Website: home-depot
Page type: billing-address
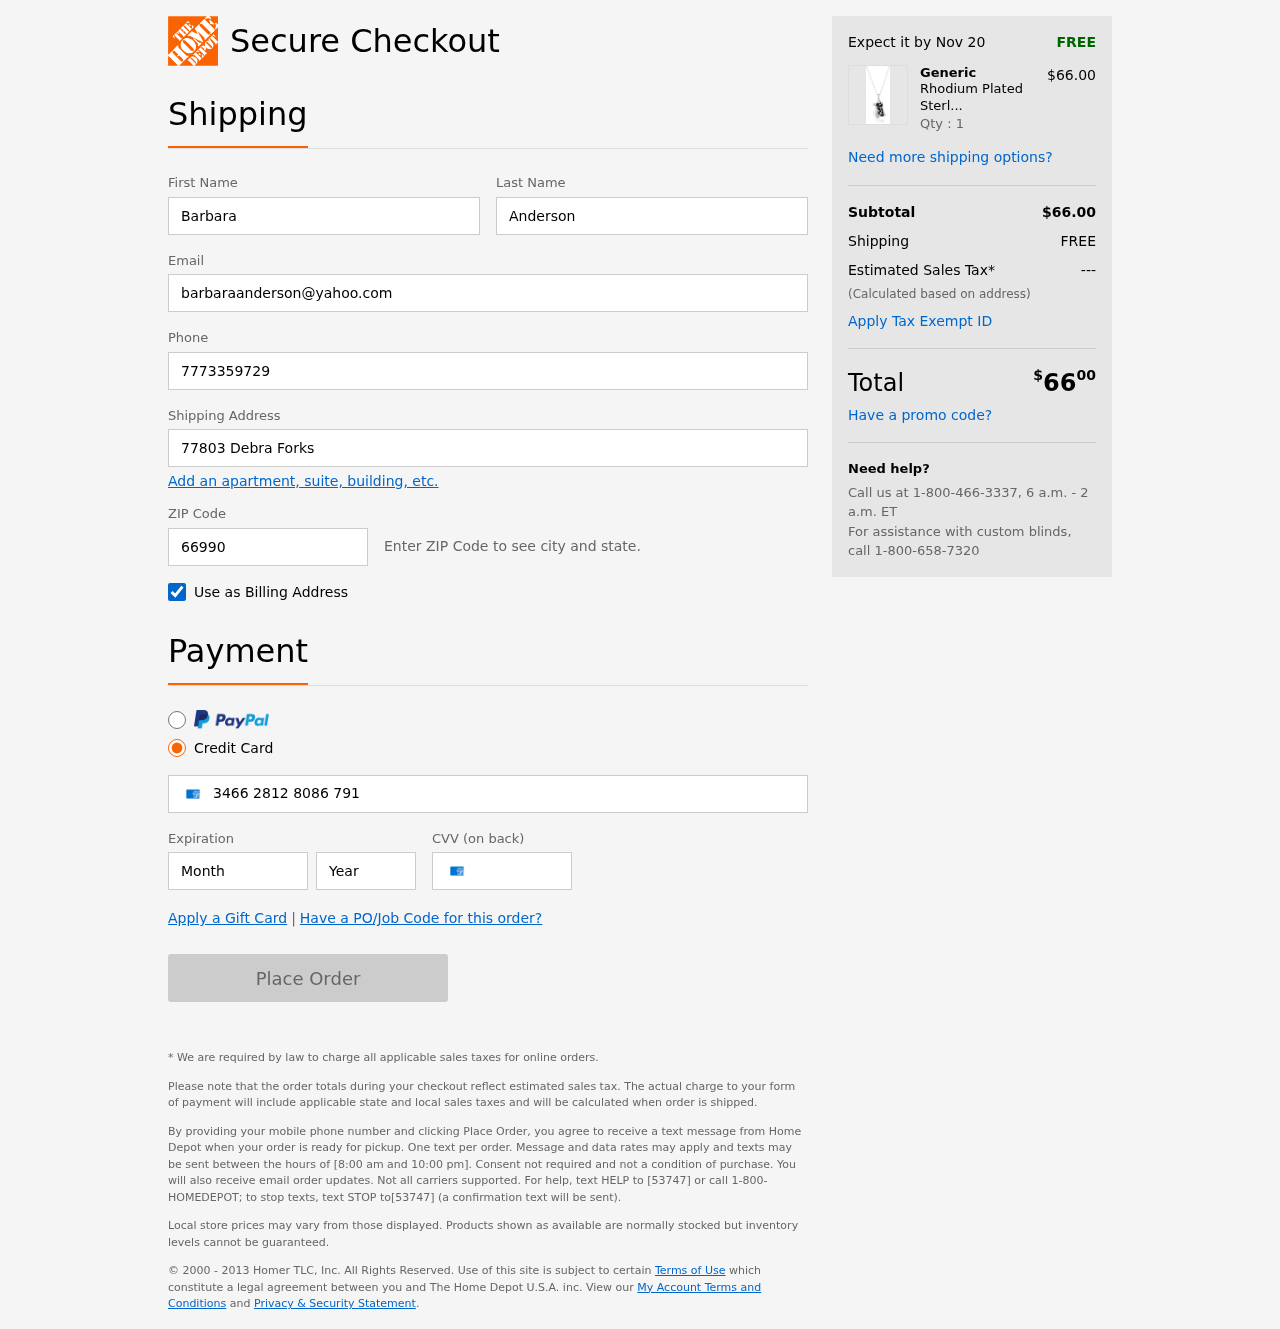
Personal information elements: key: PII_FIRSTNAME
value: Barbara
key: PII_LASTNAME
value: Anderson
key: PII_EMAIL
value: barbaraanderson@yahoo.com
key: PII_PHONE
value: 7773359729
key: PII_STREET
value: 77803 Debra Forks
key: PII_POSTCODE
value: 66990
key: PII_CARD_NUMBER
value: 3466 2812 8086 791
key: PII_CARD_EXPIRY_MONTH
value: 04
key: PII_CARD_CVV
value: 4081
Product elements: key: PRODUCT1_BRAND
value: Generic
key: PRODUCT1_NAME
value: Rhodium Plated Sterling Silver Penguin Pendant Necklace, 18"
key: PRODUCT1_PRICE
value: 66
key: PRODUCT1_QUANTITY
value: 1
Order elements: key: ORDER_DELIVERY_DATE
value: Nov 20
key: ORDER_SUBTOTAL
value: $66.00
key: ORDER_SHIPPING_COST
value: FREE
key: ORDER_TAX
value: ---
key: ORDER_TOTAL2
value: $6600